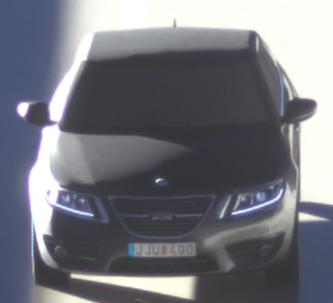
Make: Saab
Model: 5-Sep
Detailed model: 9-5 1.6T
Model produced from: 2010/06
Model produced until: 2011/12
Doors: 4
Color: gray
Road condition: wet road
Daytime: sunrise or sunset
Contrast: high contrast